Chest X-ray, PA view. Patient: 53 years old, sex F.
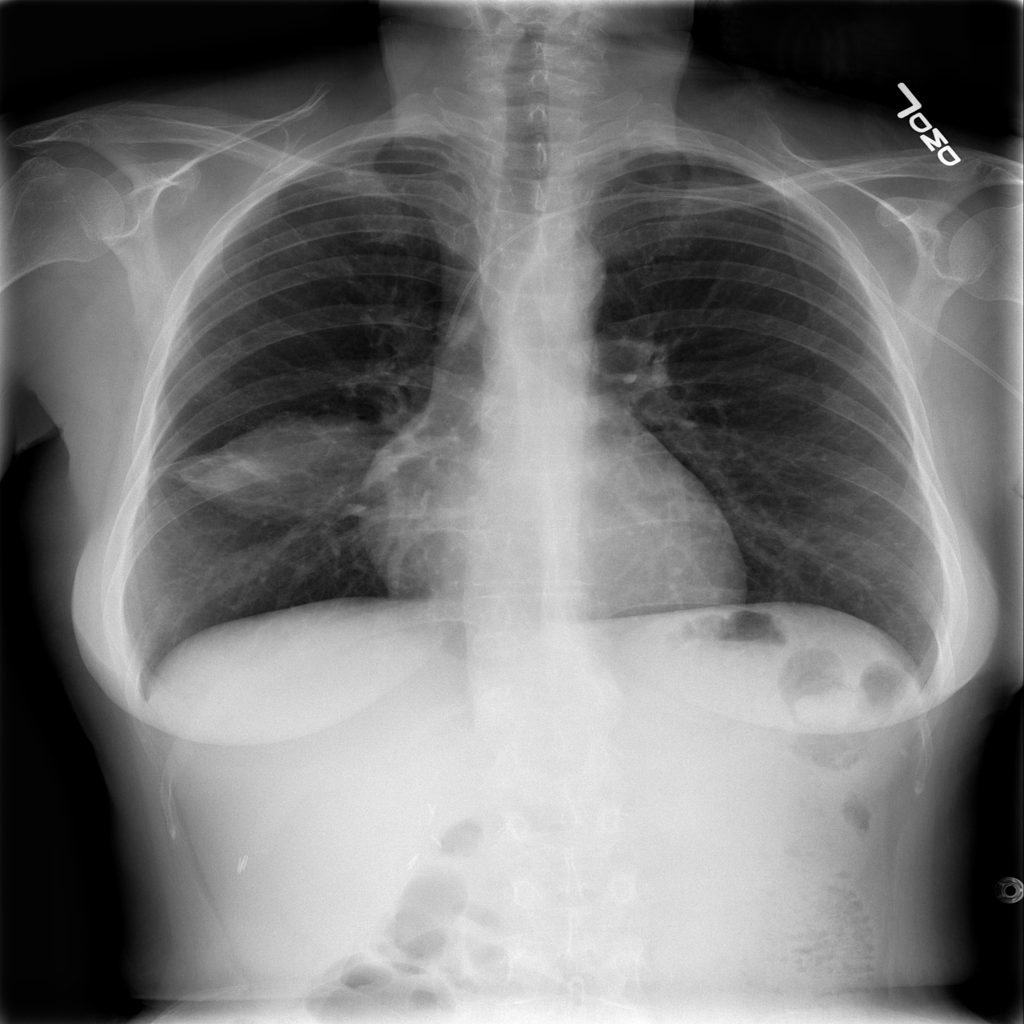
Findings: No Finding